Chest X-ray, AP view. Patient: 38 years old, sex F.
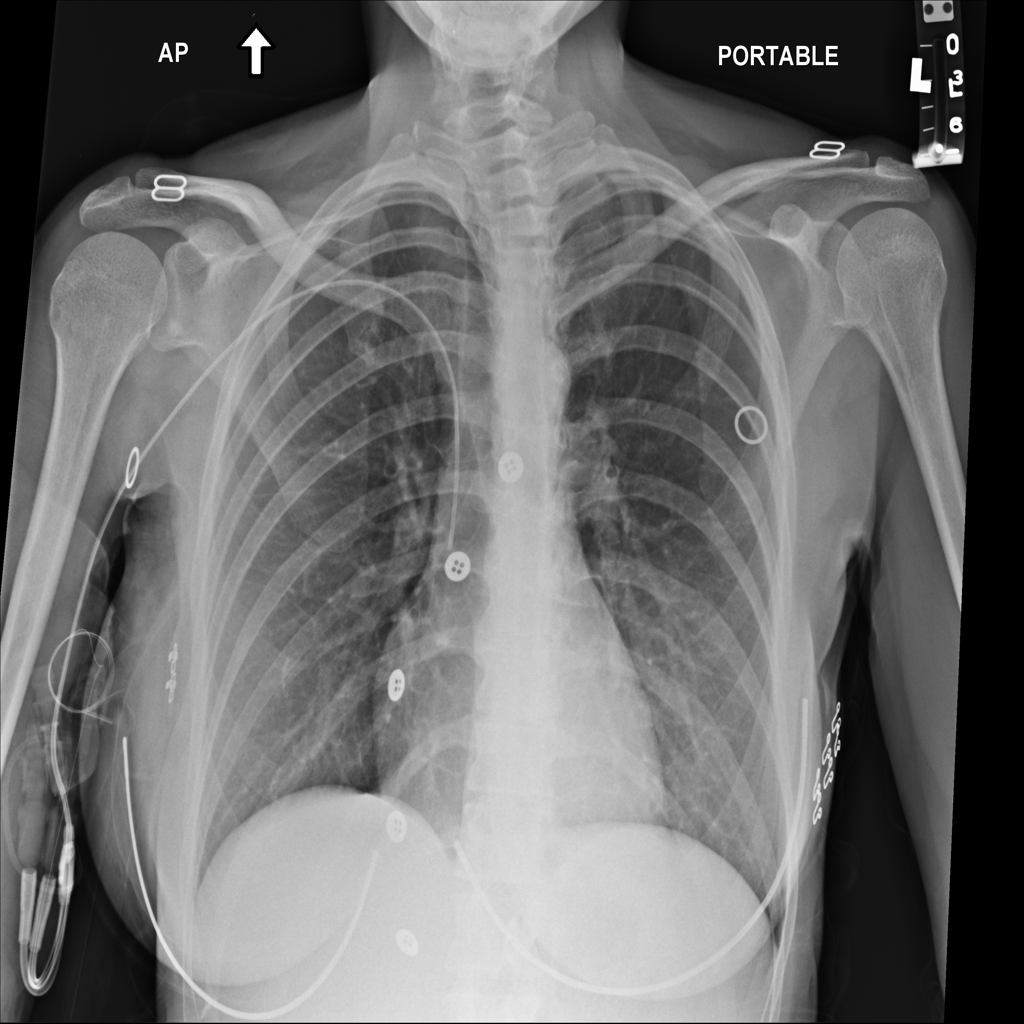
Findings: No Finding